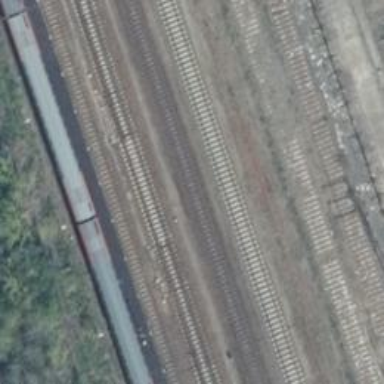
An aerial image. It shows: Railway with electrified contact lines.